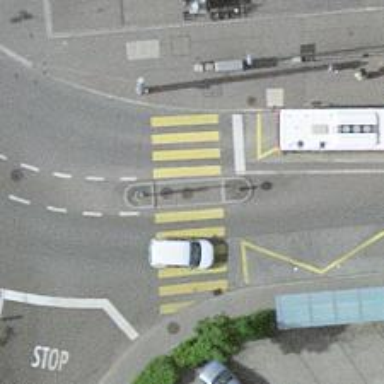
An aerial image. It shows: Uncontrolled road crossing with pedestrian island.